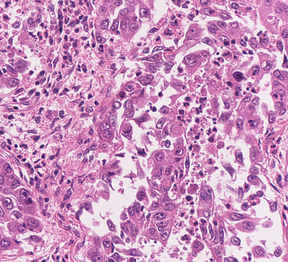
Tumor epithelial tissue: yes
Tumor-associated stroma tissue: yes
Normal tissue: no